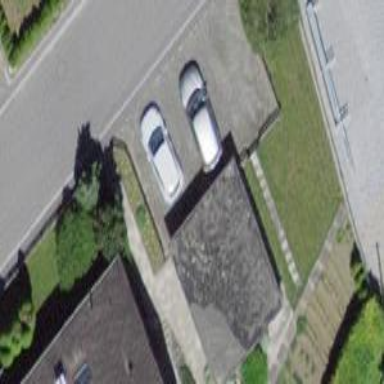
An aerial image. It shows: Garage.